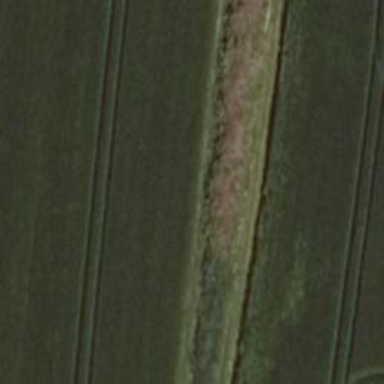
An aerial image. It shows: Grass track with grade5 tracktype.